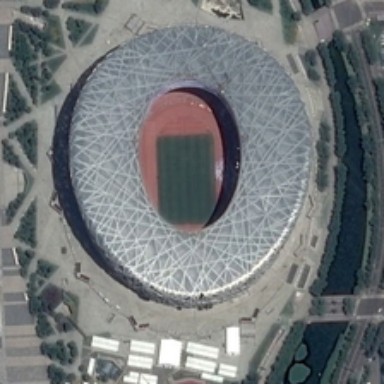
Some green trees are around a stadium near a river .